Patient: sex M, age 34
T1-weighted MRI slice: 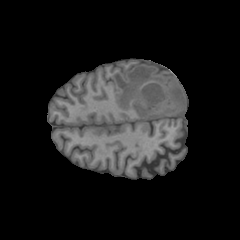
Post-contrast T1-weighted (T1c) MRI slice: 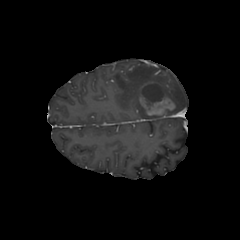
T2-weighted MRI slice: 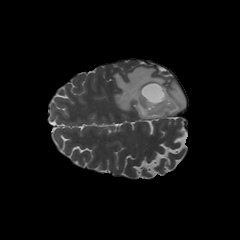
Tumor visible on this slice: yes
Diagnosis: Astrocytoma, IDH-mutant
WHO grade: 3